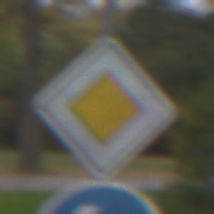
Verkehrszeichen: Vorfahrtsstrasse
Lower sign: VorgeschriebeneFahrtrichtungLinks
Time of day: Midday
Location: Outdoor (Nature)
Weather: Overcast
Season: Autumn
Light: Natural